Question: I would like the Application and ShortcutName columns to be grouped into one column, while keeping the Version and Architecture columns as they are :

'''
$object | Select-Object -Property Application, Version, Architecture, ShortcutName |
Sort-Object -Property @{expression="Architecture";Descending=$true},Application |
Out-GridView
'''
How can I do that ?
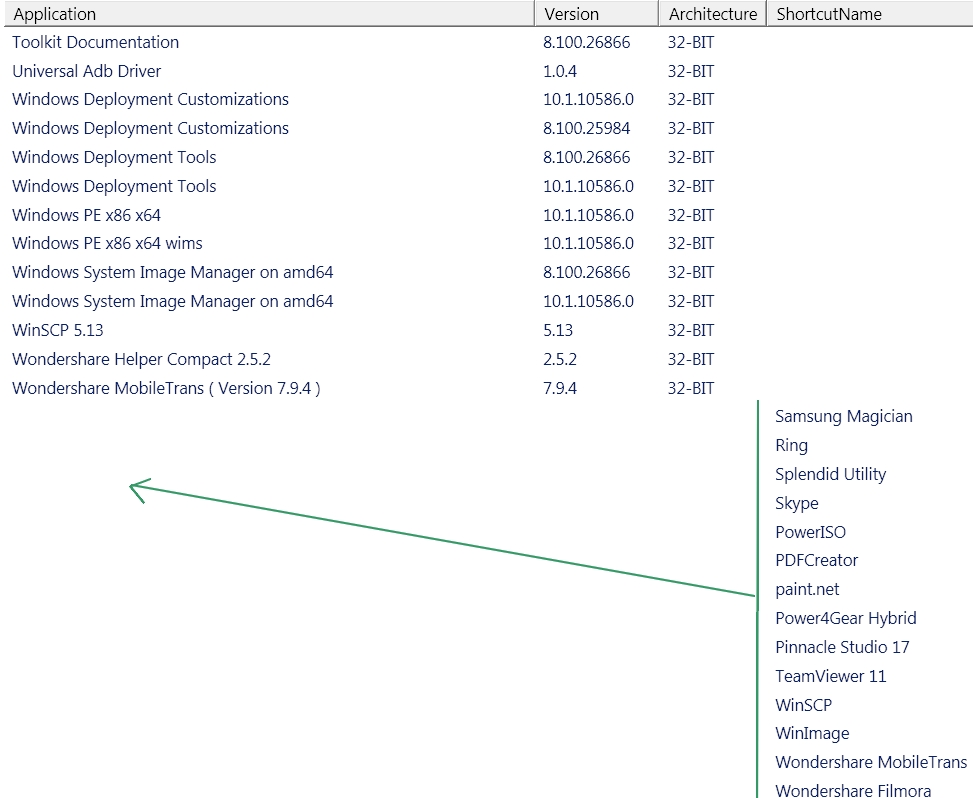
Answer: In PowerShell you group objects by properties with 'Group-Object'. What you want is not grouping in that sense, but defining a new custom property.
You create custom properties a hashtable with the 'Name' and 'Expression' keys.
Something like this will probably do the trick.
'''
$Expression = {
if ($_.Application) {
$_.Application
}
else {
$_.Shortcut
}
}
$object |
Select-Object -Property @{ Name = 'Application'; Expression = $Expression }, Version, Architecture |
Sort-Object -Property @{expression="Architecture";Descending=$true},Application |
Out-GridView
'''
The expression checks whether the 'Application' property is filled. If so, it will use the existing application name, otherwise it will take the 'Shortcut' property as application name.